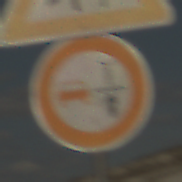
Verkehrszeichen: VerbotUeberholenEinspurigeFahrzeuge
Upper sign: KinderLinks
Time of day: Midday
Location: Outdoor (Beach)
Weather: PartlyCloudy
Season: NotSpecified
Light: Natural